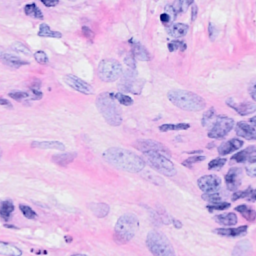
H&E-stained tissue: Breast